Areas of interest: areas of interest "Commercial service"
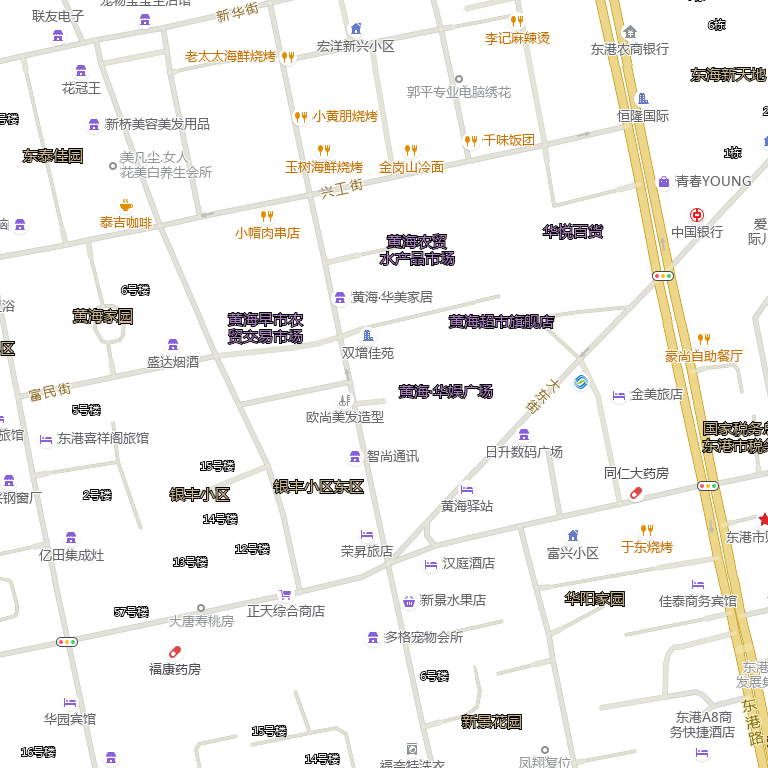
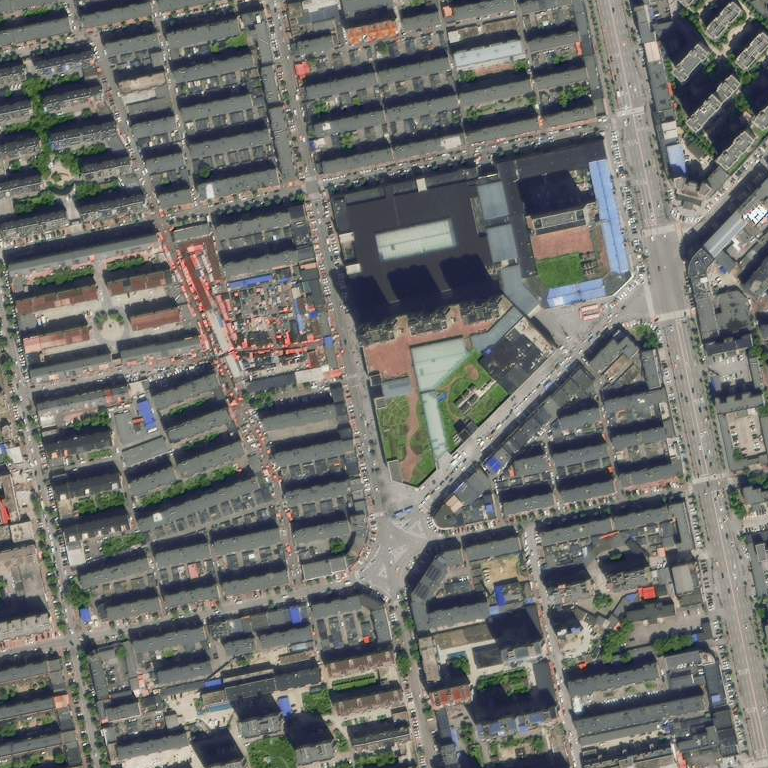